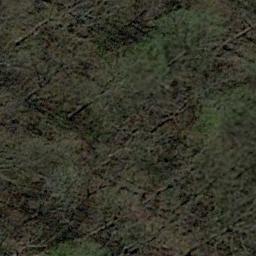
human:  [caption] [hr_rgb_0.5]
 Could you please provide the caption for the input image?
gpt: This is a dense forest .

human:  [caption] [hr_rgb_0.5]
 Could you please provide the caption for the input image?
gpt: The forest is on the bare land .

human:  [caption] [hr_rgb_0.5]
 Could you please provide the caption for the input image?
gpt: Many sparse green trees are in a forest .

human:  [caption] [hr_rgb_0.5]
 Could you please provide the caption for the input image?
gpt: The forest has some sparse green trees randomly arranged and the forest soil is deep yellow .

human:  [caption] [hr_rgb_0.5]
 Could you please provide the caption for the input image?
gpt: A sparse forest with some withered trees .